Interaction volume radius: 5 \u00c5
Interaction volume height: 15 \u00c5
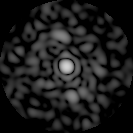
Disorder parameter: 0.7901